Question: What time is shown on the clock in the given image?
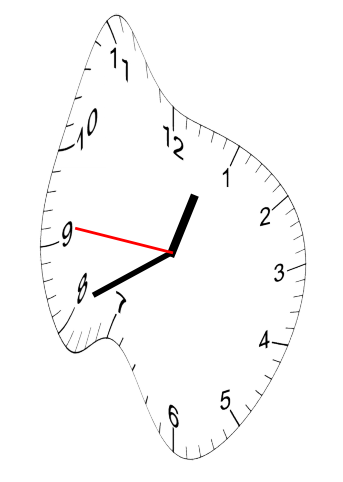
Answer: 12:40:46